Field crop: maize
Growth stage: 1
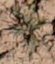
Species: lolium